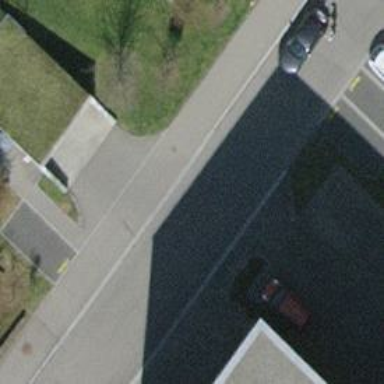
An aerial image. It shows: Asphalt sidewalk along the footway.